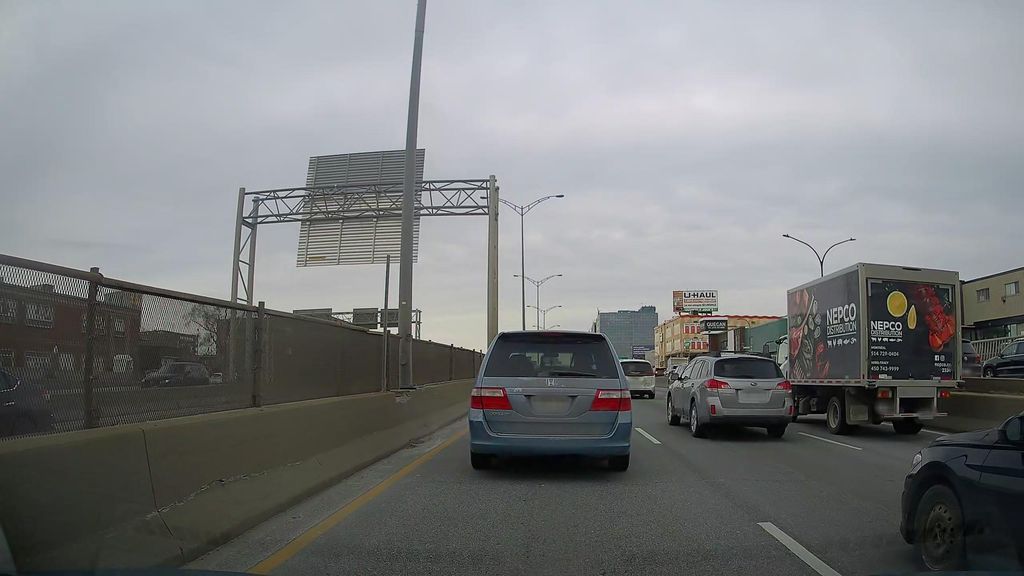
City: montreal